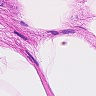
Metastatic tissue present: no